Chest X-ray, AP view. Patient: 74 years old, sex F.
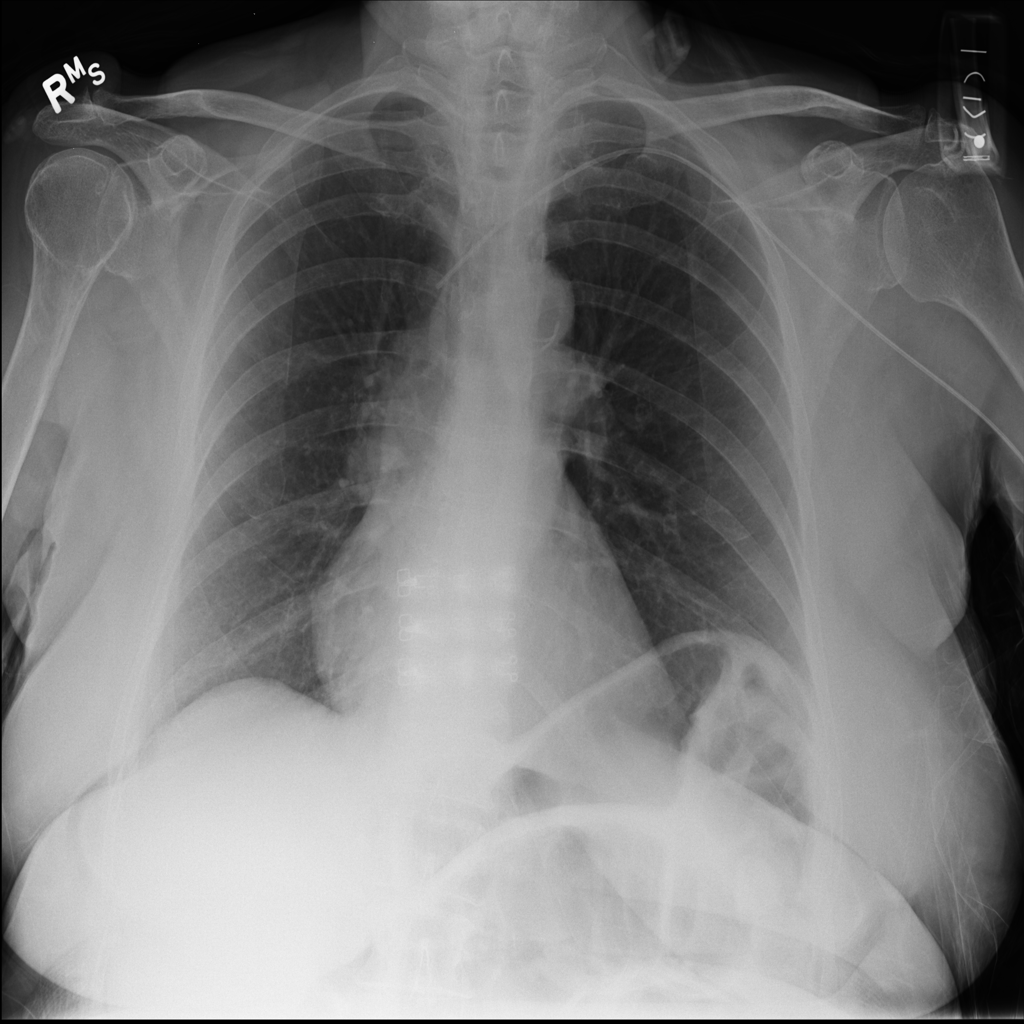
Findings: No Finding